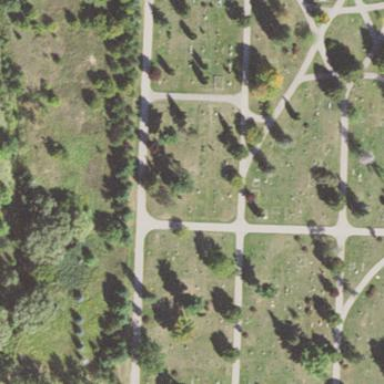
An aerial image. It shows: Sector within cemetery.